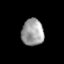
Tissue: lung
Cell type: T cells
Senescence score: 0.2397
Nuclear area (px): 579
Mean DAPI intensity: 157.625